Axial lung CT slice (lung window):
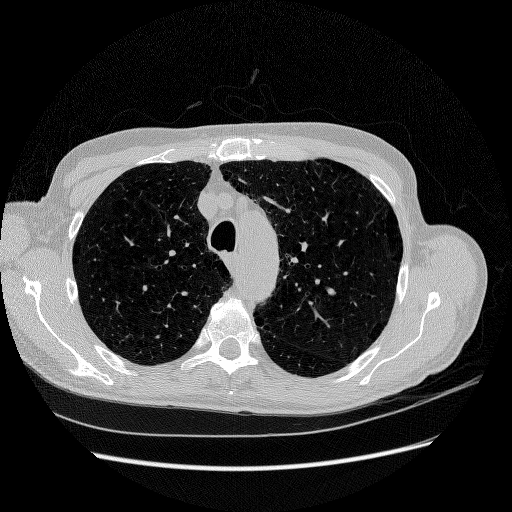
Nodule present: no